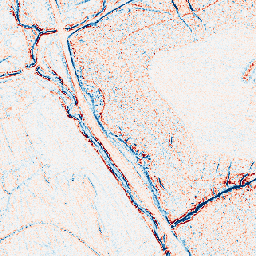
Category: edge_preserving
Decomposition family: bilateral
Decomposition parameters: d: 5
sigma_color: 50
sigma_space: 150
Upsampling method: area
Upsampling parameters: scale: 8
Upsampling scale: 8